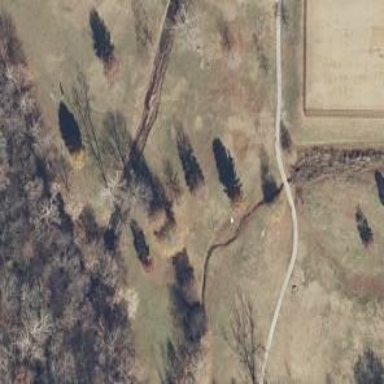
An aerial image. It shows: Disc golf hole.